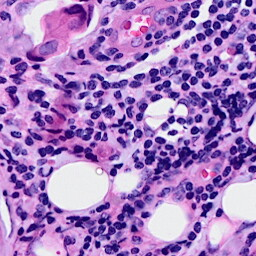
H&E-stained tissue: Breast